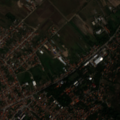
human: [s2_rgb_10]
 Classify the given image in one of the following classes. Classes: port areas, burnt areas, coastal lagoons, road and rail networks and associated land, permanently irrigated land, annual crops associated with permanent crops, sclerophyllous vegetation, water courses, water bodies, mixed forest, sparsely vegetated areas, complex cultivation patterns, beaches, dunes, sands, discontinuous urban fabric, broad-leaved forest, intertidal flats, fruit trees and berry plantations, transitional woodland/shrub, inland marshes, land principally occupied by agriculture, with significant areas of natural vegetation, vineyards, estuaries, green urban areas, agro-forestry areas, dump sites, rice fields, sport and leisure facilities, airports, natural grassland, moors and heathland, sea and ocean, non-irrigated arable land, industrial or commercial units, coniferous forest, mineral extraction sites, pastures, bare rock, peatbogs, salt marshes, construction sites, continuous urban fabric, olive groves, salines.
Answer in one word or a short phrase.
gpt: discontinuous urban fabric, industrial or commercial units, pastures, complex cultivation patterns, broad-leaved forest